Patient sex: M
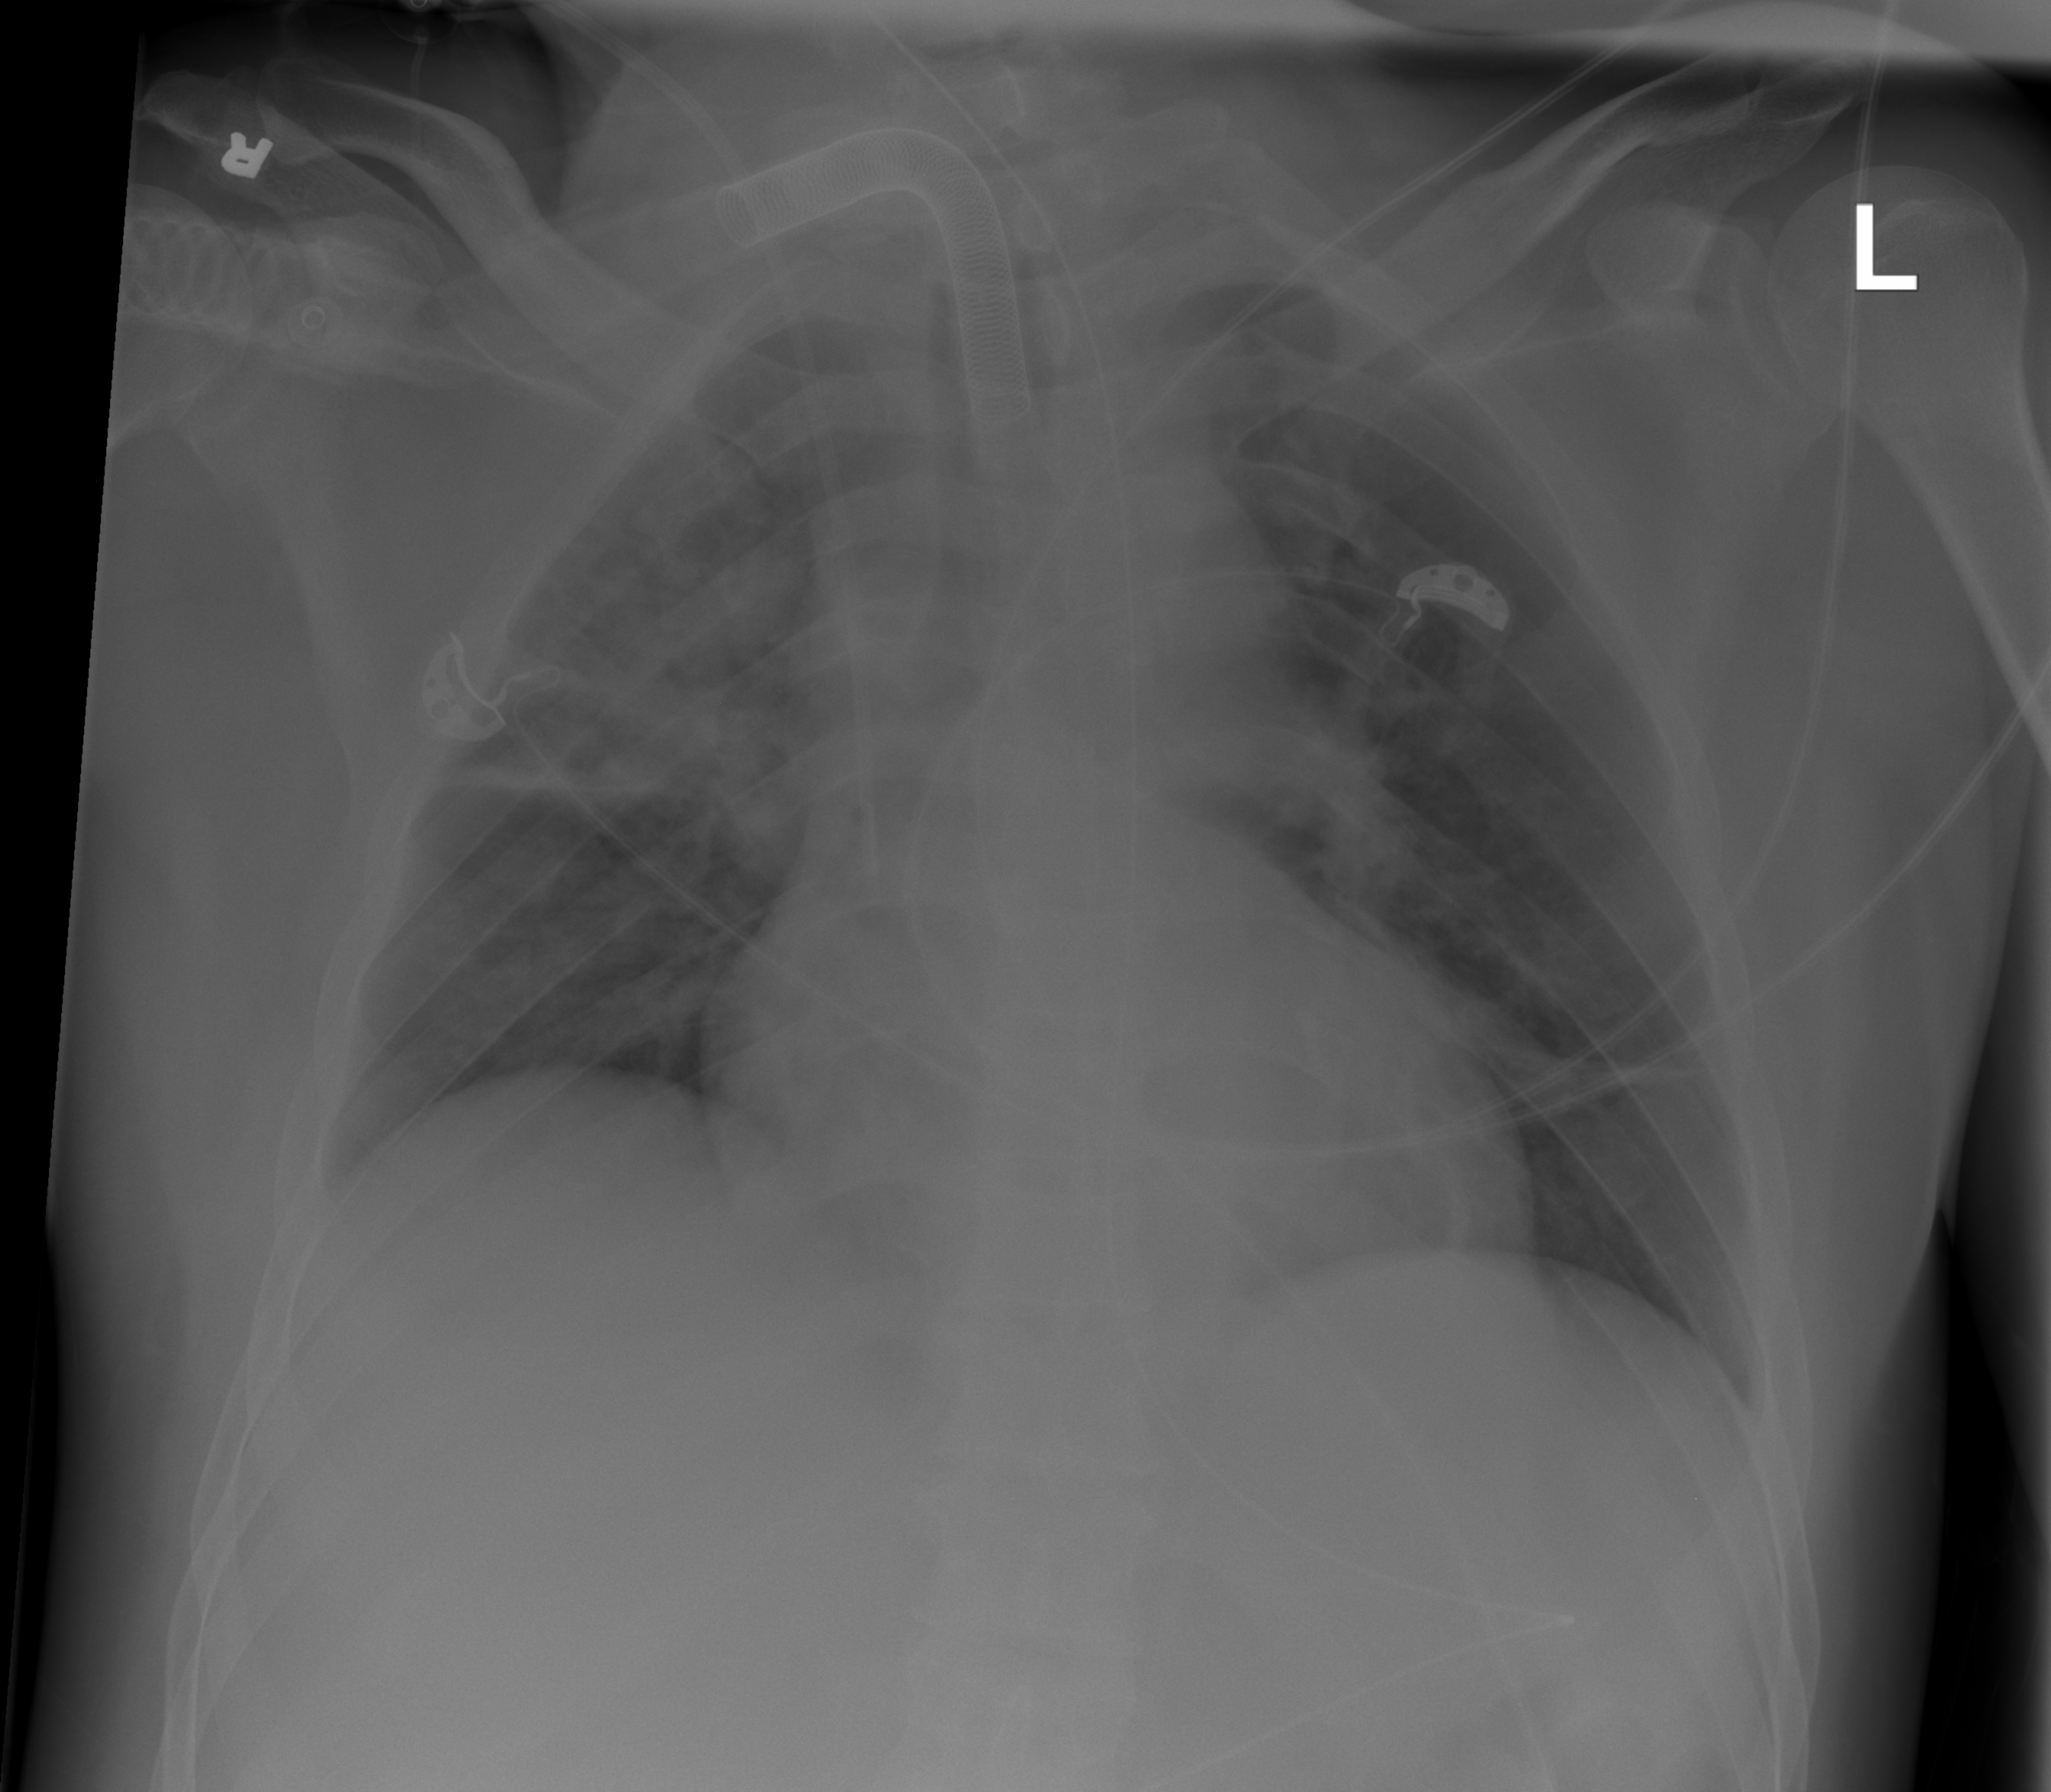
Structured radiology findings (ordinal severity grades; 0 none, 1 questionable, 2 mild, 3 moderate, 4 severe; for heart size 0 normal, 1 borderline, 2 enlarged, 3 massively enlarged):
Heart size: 1
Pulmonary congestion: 2
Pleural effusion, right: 0
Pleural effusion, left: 0
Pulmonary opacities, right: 3
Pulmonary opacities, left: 0
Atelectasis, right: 0
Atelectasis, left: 0